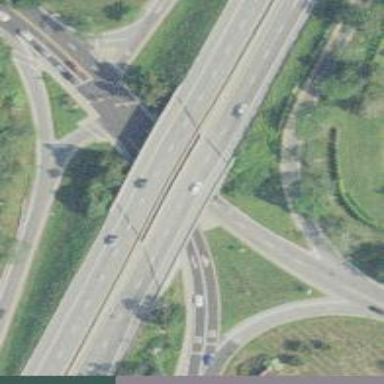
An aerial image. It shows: Asphalt bridge over expressway trunk road.